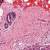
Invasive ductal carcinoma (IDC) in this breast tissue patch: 0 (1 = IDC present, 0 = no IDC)